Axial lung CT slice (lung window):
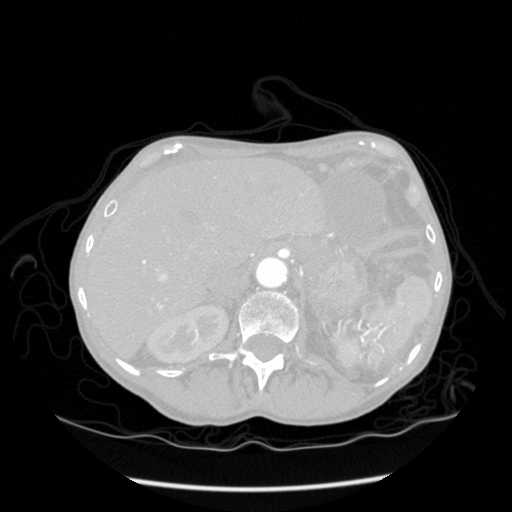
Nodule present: no